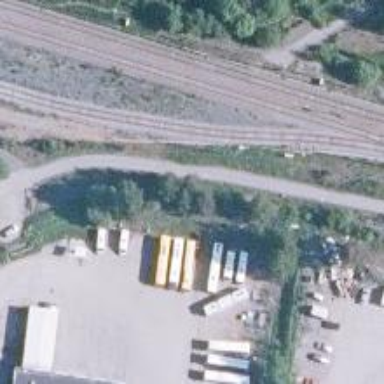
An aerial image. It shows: Wedge used for railway derailment.